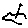
Label: bird